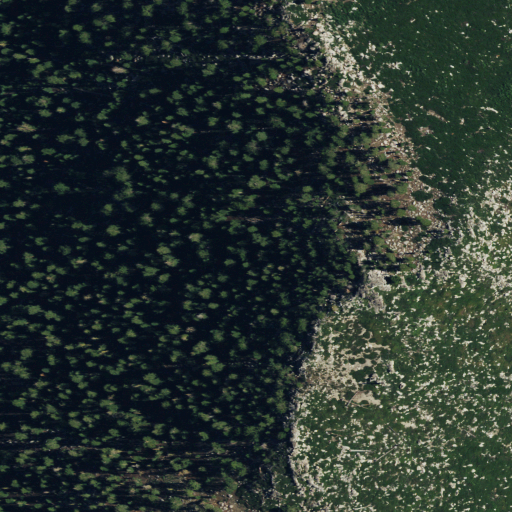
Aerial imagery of mountain in California named Granite Peak containing evergreen forest and shrub